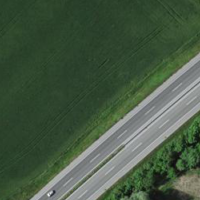
EUNIS habitat code: 57
Species observed at this site:
Rhamnus cathartica
Epilobium hirsutum
Populus tremula
Chrysolina fastuosa